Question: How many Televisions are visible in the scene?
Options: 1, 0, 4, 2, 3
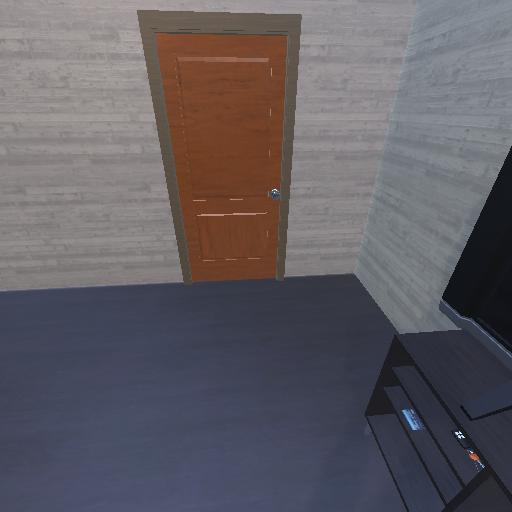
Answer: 1